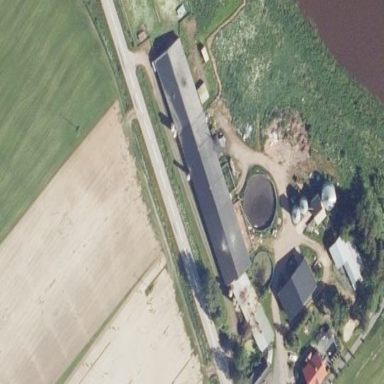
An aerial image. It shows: Farmyard area.